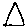
Label: triangle